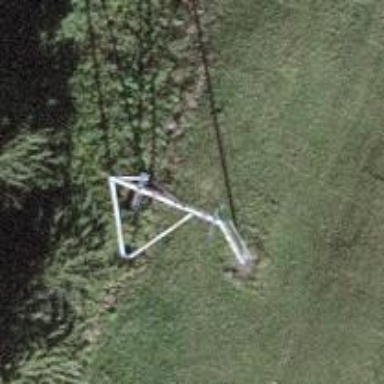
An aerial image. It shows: Pylon for aerialway.